Question: I have a parent div with class right with (position , Relative).
In (right) I have five div.cover with (position , Relative) . How can I set device height to covers? And how can I set (right) height to device height * 5 ?

Thanks and sorry about my terrible English
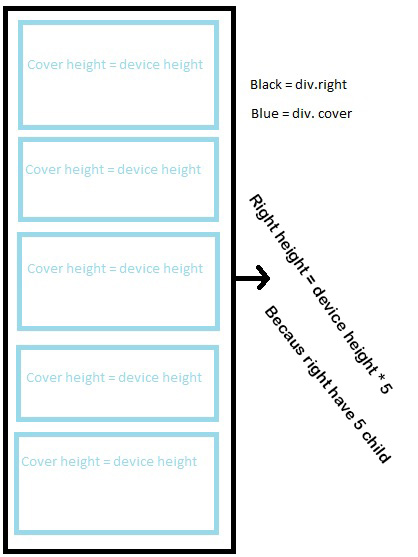
Answer: Try the <URL>.
"VH" stands for "Viewport Height". It's the actual viewport height. 100vw = 100%, 50vw is 50% of viewport height, and so it goes.
You can read later about vh, vw, vmax, vmin, etc.